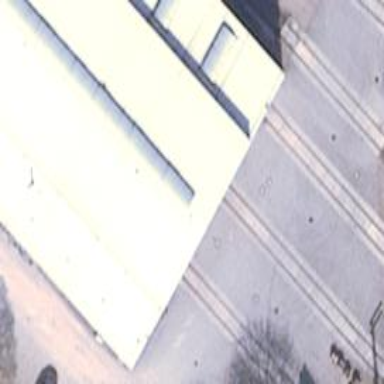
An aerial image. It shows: Signal on the railway track. It is positioned in the track.